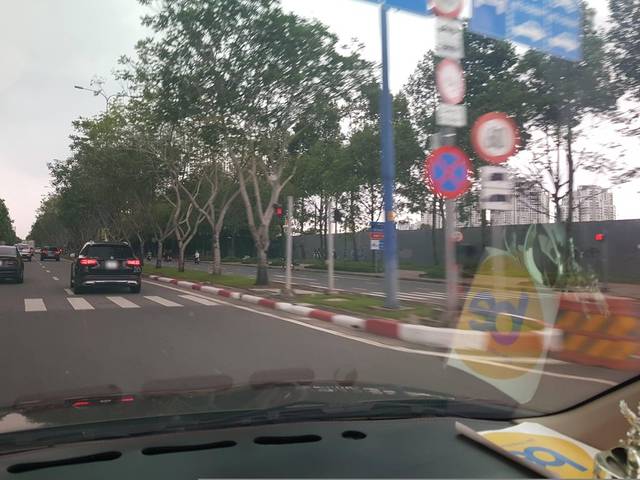
Region: Vietnam
Coordinates: 10.782, 106.74